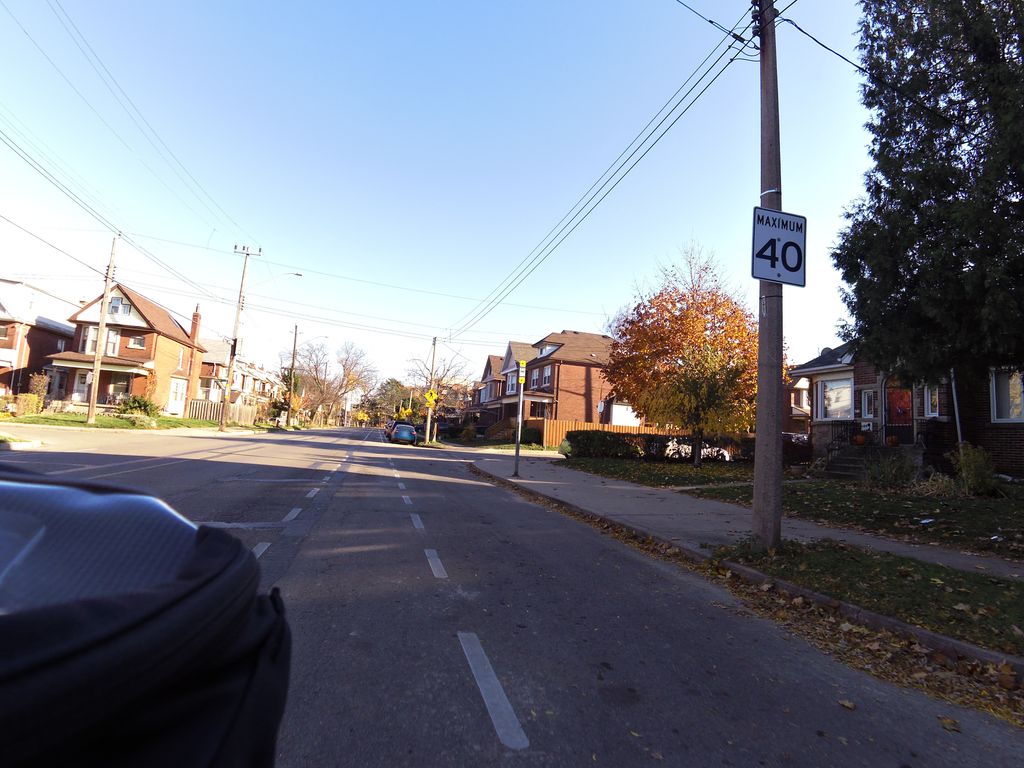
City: hamilton